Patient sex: F
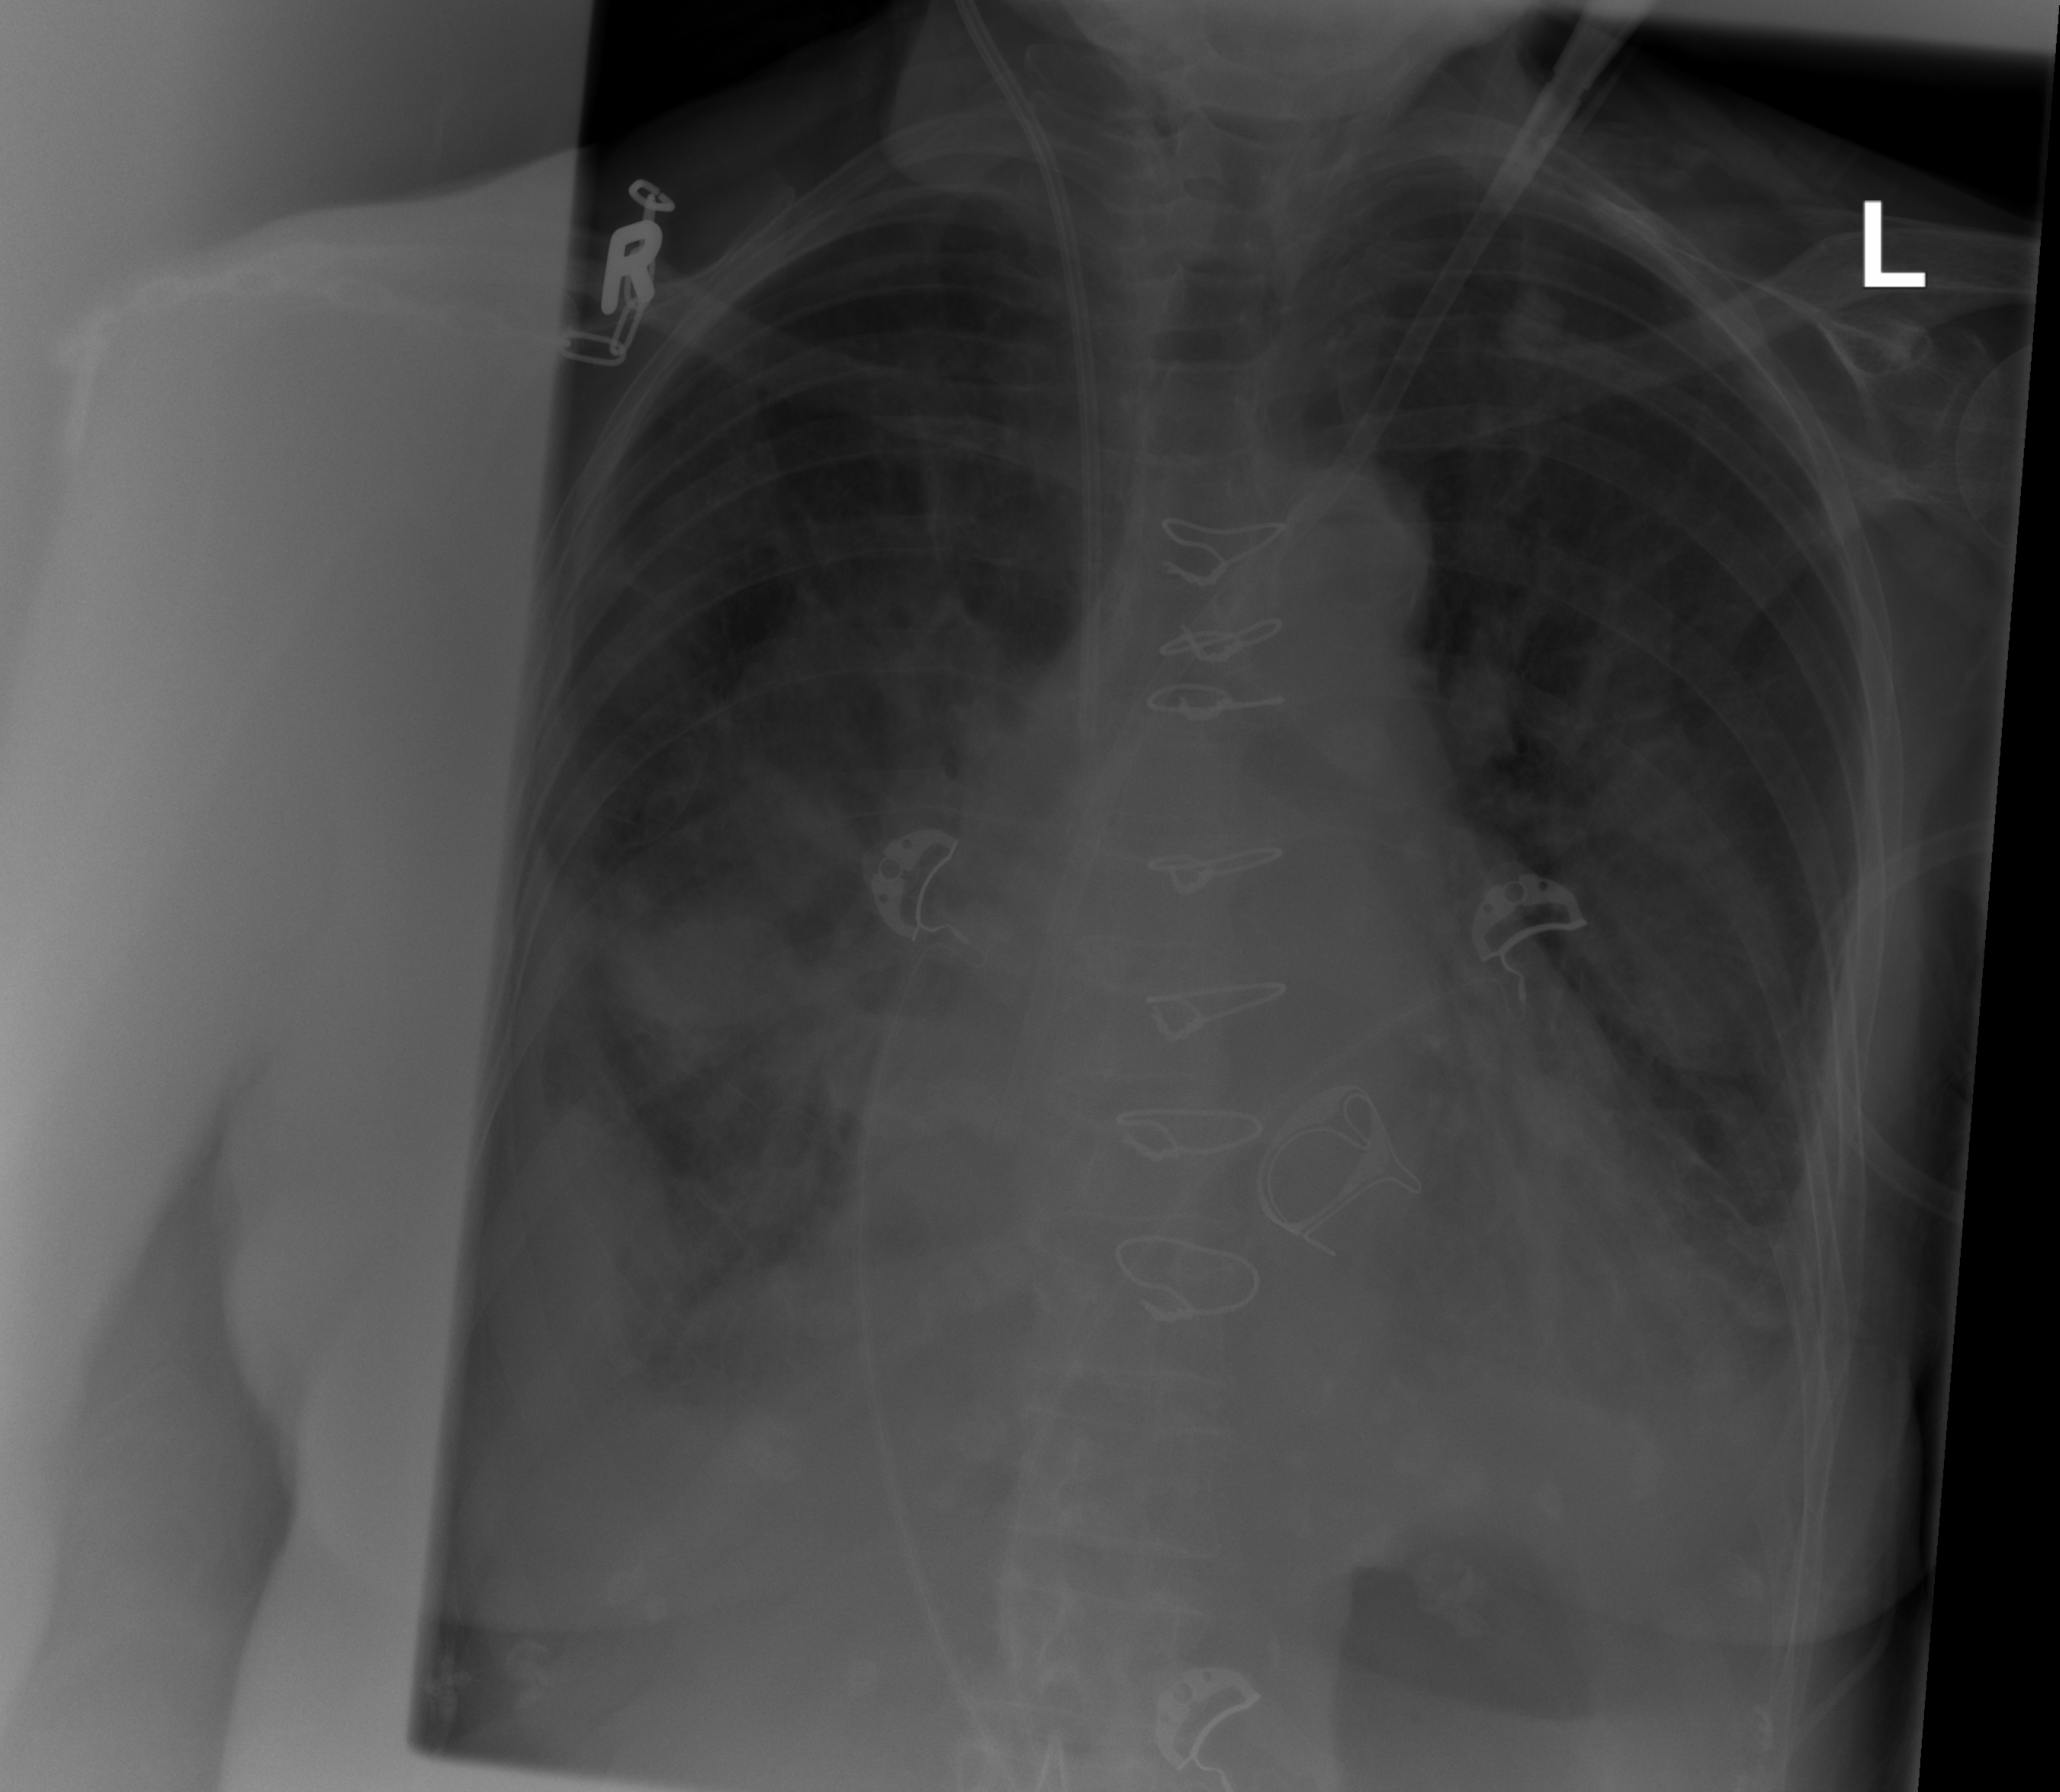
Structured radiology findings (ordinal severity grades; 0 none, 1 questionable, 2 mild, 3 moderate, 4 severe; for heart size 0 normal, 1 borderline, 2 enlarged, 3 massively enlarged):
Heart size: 2
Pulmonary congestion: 0
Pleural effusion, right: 3
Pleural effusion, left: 2
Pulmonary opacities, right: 3
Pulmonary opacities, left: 3
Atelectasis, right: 2
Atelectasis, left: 2